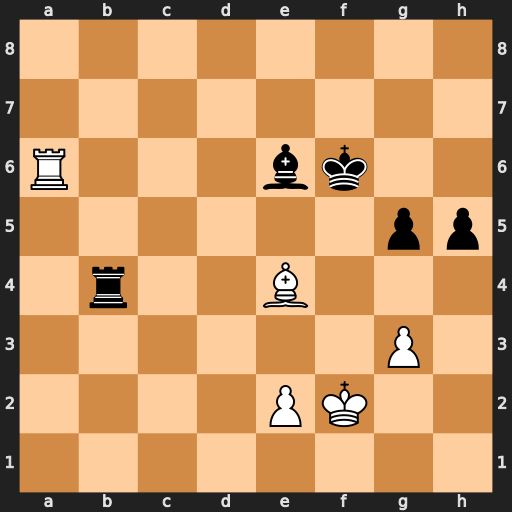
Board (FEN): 8/8/R3bk2/6pp/1r2B3/6P1/4PK2/8
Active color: w
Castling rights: -
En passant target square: -
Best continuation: Bd5 Ke5 Bxe6